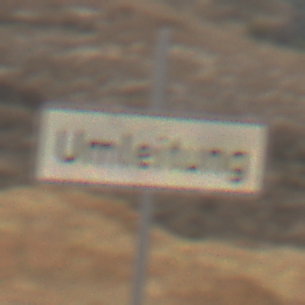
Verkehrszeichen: Umleitungsankuendigung
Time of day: MorningAfternoon
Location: Outdoor (Nature)
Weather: Overcast
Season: NotSpecified
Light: Natural